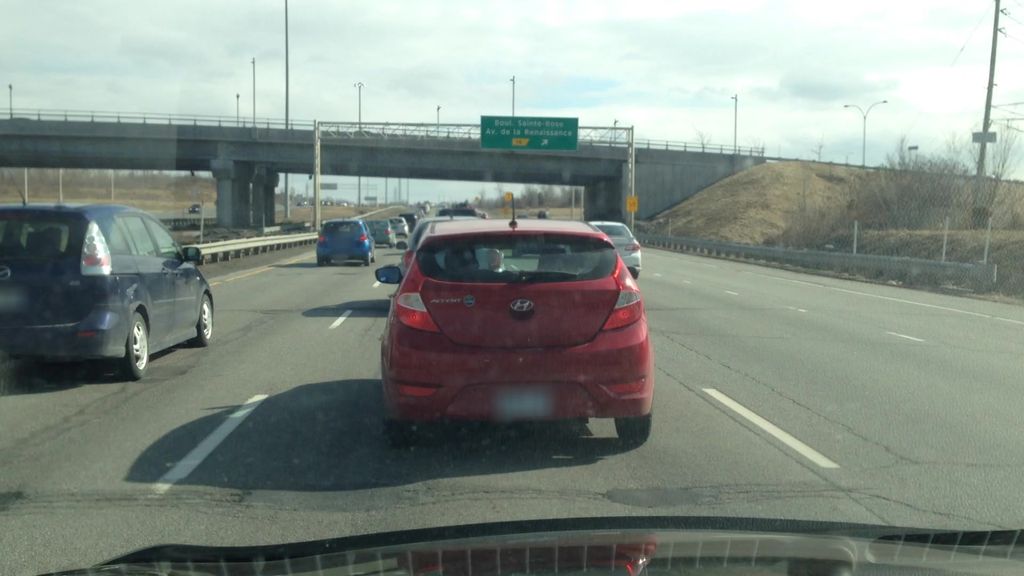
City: montreal